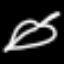
Label: leaf